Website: home-depot
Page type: customer-info-address
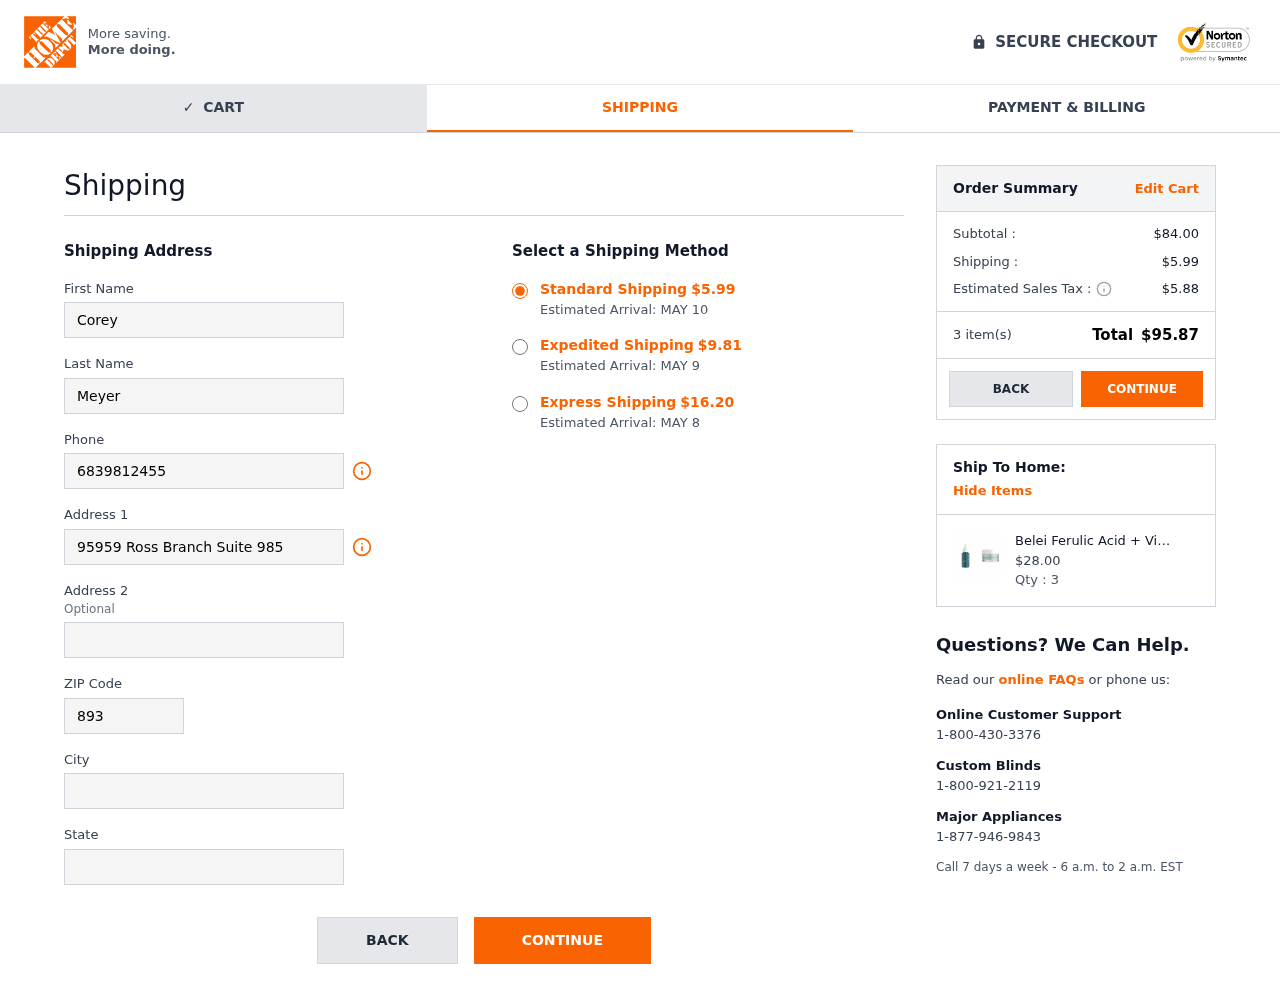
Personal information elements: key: PII_CITY
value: Jenkinsburgh
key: PII_FIRSTNAME
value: Corey
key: PII_LASTNAME
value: Meyer
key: PII_PHONE
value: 6839812455
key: PII_POSTCODE
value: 89311
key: PII_STATE
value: Missouri
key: PII_STREET
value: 95959 Ross Branch Suite 985
Product elements: key: PRODUCT1_NAME
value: Belei Ferulic Acid + Vitamins C and E Serum, Fragrance Free, Paraben Free, 1 Fluid Ounce (30 mL) & T
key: PRODUCT1_PRICE
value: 28
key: PRODUCT1_QUANTITY
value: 3
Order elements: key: ORDER_SHIPPING_COST
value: $5.99
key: ORDER_DELIVERY_DATE
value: Estimated Arrival: MAY 10
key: ORDER_SHIPPING_COST_EXPEDITED
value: $9.81
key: ORDER_DELIVERY_DATE_EXPEDITED
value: Estimated Arrival: MAY 9
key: ORDER_SHIPPING_COST_EXPRESS
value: $16.20
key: ORDER_DELIVERY_DATE_EXPRESS
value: Estimated Arrival: MAY 8
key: ORDER_SUBTOTAL
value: $84.00
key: ORDER_TAX
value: $5.88
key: ORDER_NUM_ITEMS
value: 3 item(s)
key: ORDER_TOTAL
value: $95.87